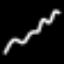
Label: squiggle